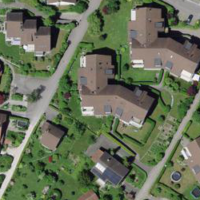
EUNIS habitat code: 55
Species observed at this site:
Prunus padus